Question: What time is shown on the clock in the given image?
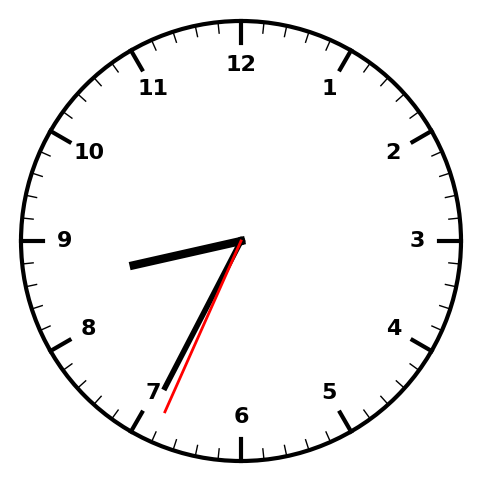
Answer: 08:34:34